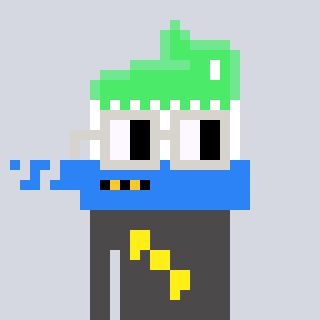
a pixel art character with square light gray glasses, a toothbrush-shaped head and a grayscale-colored body on a cool background